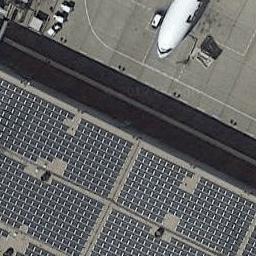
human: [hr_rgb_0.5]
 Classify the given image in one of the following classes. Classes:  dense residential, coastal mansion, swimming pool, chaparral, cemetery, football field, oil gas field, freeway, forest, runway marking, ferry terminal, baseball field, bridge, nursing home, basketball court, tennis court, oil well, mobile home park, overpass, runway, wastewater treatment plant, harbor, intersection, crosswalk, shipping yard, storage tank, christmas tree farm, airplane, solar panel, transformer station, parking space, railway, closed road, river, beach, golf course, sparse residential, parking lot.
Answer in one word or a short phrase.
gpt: solar panel